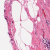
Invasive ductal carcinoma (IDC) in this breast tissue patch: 0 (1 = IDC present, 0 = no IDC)